Field crop: maize
Growth stage: 2
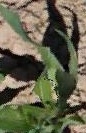
Species: maize